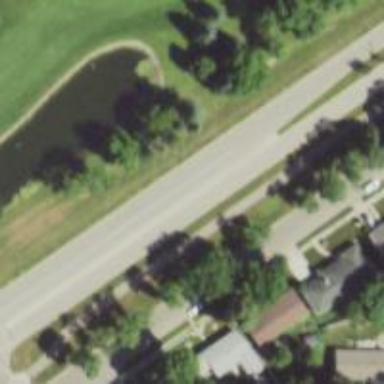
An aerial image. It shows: Median designed for traffic calming.